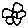
Label: flower